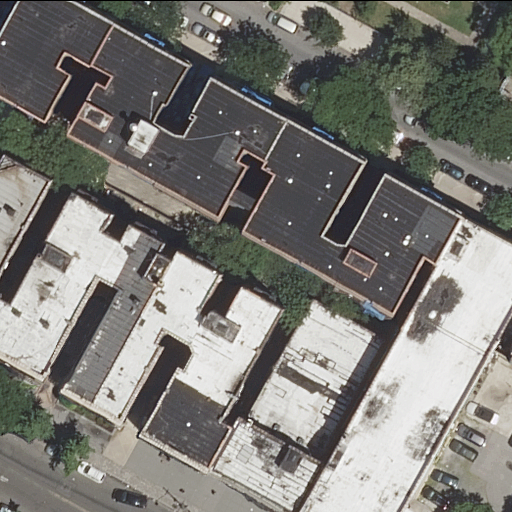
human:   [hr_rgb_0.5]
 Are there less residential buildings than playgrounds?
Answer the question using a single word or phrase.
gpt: no

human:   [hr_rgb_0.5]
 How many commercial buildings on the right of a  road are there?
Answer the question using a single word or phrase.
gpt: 0

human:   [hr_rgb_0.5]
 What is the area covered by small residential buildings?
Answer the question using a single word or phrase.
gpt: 28m2

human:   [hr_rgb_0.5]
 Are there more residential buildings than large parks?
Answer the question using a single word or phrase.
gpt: yes

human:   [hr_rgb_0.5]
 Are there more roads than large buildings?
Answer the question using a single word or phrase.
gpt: no

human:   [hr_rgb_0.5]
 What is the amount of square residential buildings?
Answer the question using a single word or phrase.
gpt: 0

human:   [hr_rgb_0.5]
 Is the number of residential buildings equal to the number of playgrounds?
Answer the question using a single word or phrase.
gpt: no

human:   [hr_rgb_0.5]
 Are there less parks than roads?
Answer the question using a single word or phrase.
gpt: yes

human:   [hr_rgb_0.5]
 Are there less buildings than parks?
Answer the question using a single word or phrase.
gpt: no

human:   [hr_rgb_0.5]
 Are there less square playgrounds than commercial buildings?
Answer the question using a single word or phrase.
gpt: no

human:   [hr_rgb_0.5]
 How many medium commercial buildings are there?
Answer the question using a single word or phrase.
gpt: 0

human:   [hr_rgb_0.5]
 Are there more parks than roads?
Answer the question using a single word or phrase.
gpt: no

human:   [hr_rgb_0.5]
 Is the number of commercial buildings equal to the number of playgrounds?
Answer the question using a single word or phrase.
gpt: no

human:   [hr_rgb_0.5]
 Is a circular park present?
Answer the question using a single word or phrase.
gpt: no

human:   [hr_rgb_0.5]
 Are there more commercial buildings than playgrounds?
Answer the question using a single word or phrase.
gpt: no

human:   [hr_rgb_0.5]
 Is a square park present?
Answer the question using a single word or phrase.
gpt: no

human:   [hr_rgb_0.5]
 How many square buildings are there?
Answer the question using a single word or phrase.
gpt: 0

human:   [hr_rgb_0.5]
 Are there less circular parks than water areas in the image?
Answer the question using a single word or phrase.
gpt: no

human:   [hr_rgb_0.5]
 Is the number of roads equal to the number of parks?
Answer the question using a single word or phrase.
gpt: no

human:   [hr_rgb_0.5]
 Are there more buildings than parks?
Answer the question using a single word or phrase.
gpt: yes

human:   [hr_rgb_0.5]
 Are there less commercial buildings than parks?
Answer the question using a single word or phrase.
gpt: yes

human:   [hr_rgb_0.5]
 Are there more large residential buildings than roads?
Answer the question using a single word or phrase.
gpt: yes

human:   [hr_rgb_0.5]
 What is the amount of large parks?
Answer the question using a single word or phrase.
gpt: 0

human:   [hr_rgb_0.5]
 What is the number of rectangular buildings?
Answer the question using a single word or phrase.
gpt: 4

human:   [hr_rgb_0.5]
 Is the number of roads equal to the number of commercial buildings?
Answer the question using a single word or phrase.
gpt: no

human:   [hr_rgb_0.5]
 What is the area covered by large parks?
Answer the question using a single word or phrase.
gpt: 0m2

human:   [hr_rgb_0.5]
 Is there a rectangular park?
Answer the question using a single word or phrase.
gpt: yes

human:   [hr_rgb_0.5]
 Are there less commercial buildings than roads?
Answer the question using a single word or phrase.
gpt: yes

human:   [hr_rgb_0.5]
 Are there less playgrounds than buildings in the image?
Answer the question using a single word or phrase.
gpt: yes

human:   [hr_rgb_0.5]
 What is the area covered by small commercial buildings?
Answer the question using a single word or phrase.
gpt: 0m2

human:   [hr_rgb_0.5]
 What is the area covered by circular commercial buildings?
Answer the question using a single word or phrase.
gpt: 0m2

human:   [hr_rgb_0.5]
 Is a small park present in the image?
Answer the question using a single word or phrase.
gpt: no

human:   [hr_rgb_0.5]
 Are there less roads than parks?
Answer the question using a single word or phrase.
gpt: no

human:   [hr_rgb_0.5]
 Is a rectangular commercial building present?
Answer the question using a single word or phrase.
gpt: no

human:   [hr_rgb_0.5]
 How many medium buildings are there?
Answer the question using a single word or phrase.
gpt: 2

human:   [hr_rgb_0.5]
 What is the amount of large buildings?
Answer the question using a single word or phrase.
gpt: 5